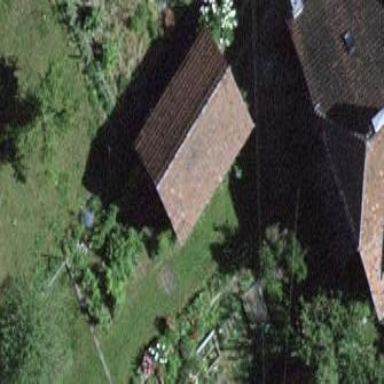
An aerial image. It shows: Rural barn.